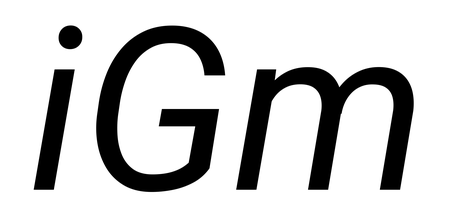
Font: Roboto-Italic_Italic